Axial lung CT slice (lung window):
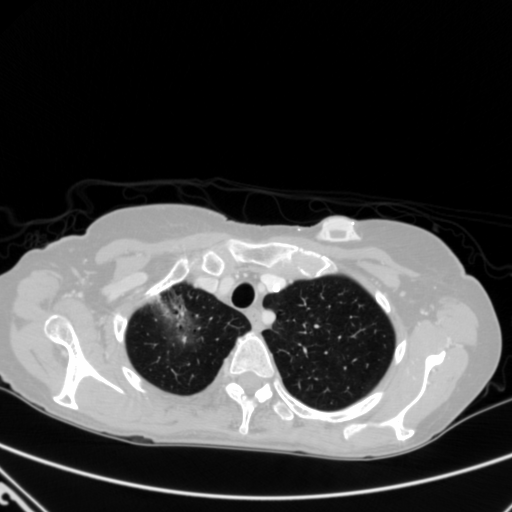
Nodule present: no